Field crop: tomato
Growth stage: 1
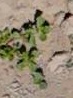
Species: portulaca